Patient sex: F
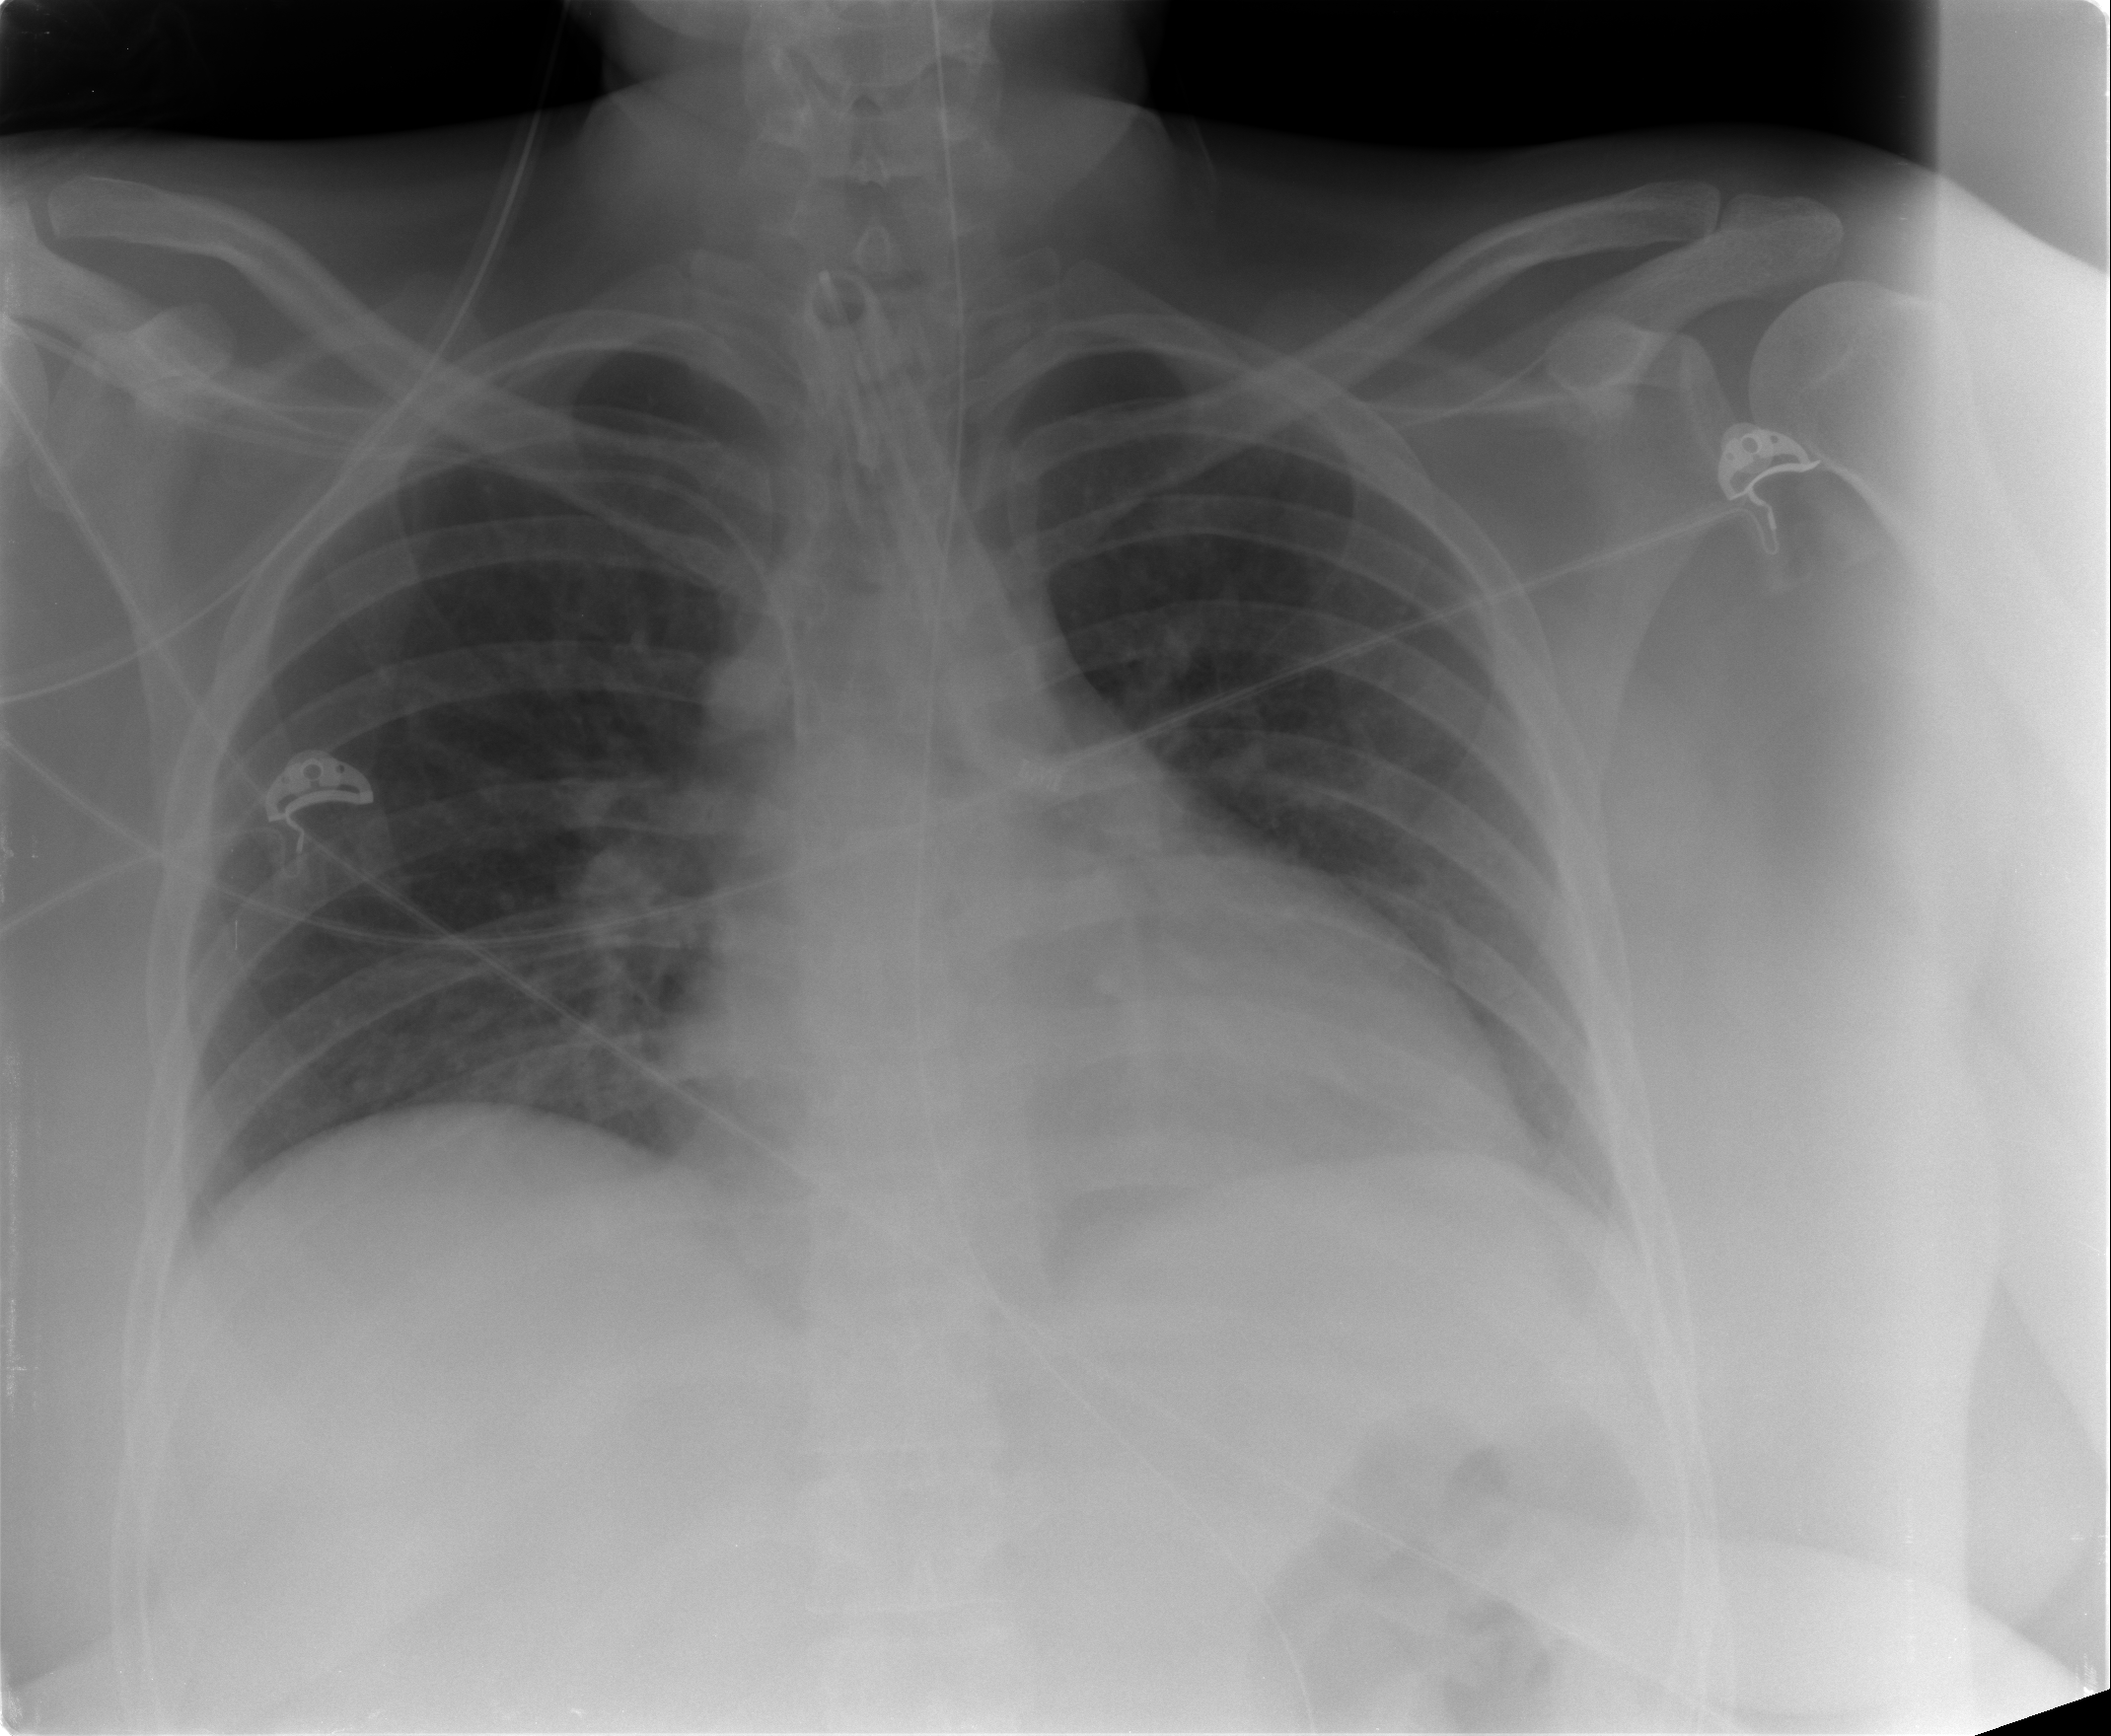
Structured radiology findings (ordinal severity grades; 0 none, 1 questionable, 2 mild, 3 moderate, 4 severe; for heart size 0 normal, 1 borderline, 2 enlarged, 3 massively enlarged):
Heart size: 2
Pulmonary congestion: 0
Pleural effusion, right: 0
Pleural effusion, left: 0
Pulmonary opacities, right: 0
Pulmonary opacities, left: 0
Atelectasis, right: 2
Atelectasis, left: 0